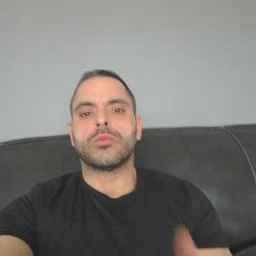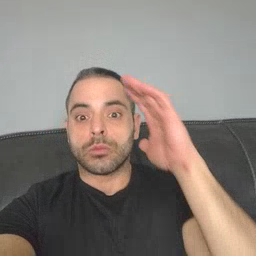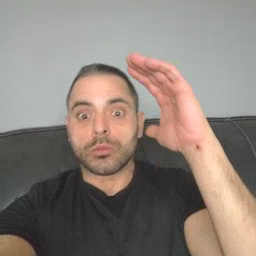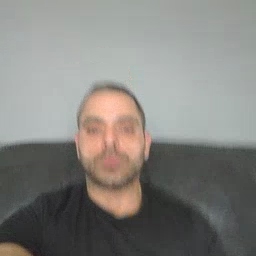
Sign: hello